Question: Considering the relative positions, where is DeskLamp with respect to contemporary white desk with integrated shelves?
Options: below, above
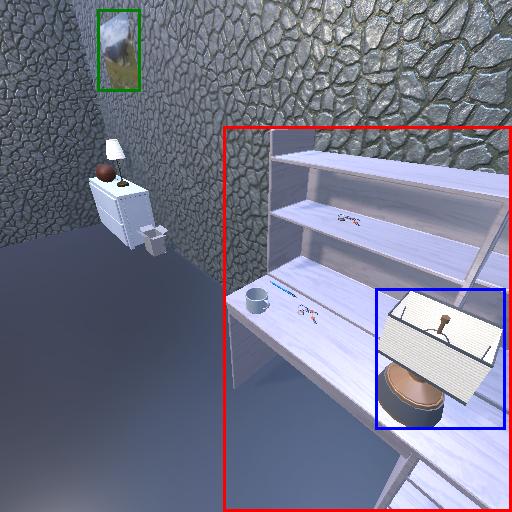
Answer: below